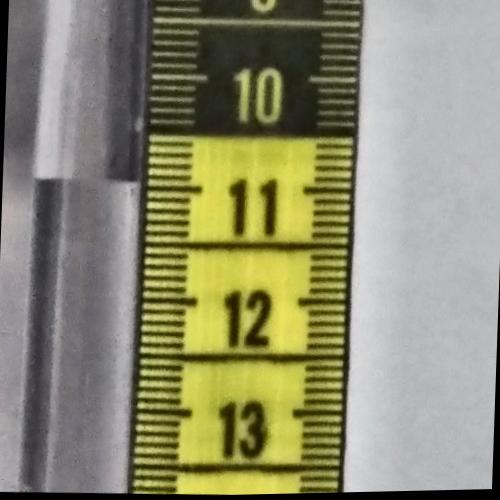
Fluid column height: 11.0 cm